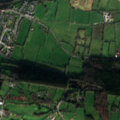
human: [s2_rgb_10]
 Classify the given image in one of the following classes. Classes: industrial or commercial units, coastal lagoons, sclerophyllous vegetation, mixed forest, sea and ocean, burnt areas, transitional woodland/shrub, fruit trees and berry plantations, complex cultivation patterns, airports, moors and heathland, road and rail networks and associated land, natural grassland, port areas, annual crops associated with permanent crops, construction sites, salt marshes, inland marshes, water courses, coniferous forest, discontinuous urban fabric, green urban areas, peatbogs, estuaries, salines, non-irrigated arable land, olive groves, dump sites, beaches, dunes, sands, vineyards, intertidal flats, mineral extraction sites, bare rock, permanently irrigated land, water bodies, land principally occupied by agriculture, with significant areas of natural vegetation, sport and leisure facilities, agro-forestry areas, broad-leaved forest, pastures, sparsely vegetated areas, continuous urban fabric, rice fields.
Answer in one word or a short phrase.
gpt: discontinuous urban fabric, sport and leisure facilities, pastures, coniferous forest